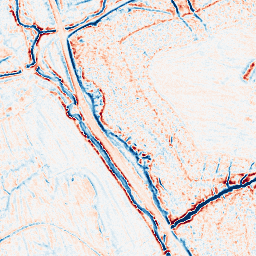
Category: edge_preserving
Decomposition family: bilateral
Decomposition parameters: d: 9
sigma_color: 150
sigma_space: 75
Upsampling method: bspline
Upsampling parameters: scale: 8
Upsampling scale: 8